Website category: auto
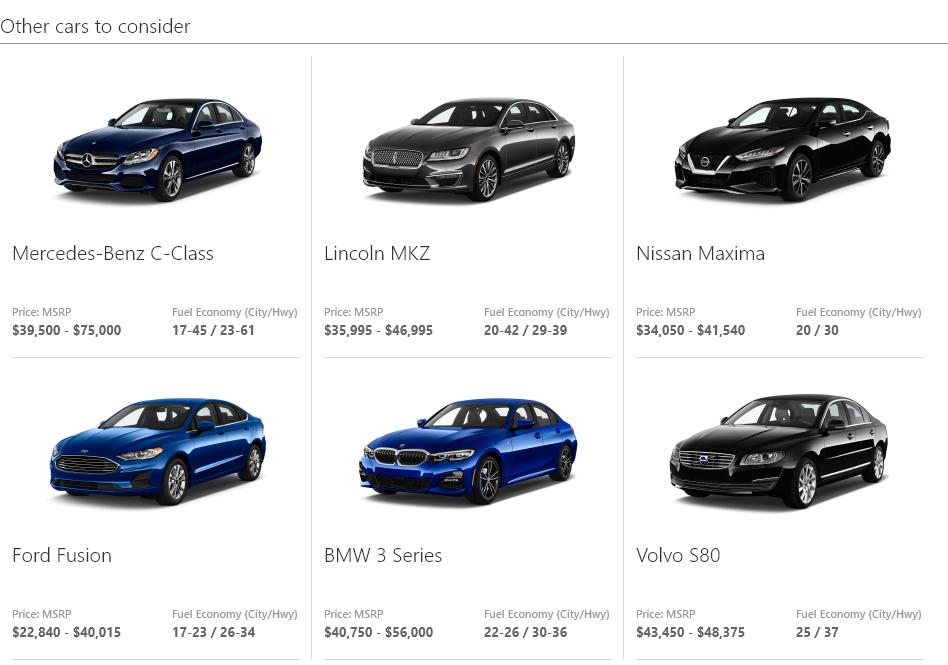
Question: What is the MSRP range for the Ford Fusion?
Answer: $22,840 - $40,015

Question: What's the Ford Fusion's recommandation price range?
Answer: $22,840 - $40,015

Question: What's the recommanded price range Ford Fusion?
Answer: $22,840 - $40,015

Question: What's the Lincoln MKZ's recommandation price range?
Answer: $35,995 - $46,995

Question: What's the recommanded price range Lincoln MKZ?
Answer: $35,995 - $46,995

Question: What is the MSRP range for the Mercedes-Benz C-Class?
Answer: $39,500 - $75,000

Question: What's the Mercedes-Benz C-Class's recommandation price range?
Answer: $39,500 - $75,000

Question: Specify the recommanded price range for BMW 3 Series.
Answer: $40,750 - $56,000

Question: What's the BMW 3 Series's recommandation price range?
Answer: $40,750 - $56,000

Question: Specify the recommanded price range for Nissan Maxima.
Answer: $34,050 - $41,540

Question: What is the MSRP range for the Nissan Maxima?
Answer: $34,050 - $41,540

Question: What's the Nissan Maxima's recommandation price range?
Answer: $34,050 - $41,540

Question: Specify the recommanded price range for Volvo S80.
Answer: $43,450 - $48,375

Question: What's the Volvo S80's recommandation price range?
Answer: $43,450 - $48,375

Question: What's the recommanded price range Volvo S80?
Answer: $43,450 - $48,375

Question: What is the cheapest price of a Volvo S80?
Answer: $43,450

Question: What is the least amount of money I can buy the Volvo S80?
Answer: $43,450

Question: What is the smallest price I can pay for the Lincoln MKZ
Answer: $35,995

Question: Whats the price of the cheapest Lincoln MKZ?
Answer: $35,995

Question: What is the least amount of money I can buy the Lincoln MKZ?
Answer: $35,995

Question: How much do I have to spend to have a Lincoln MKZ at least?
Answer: $35,995

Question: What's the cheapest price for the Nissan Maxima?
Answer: $34,050

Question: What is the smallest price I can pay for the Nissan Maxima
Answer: $34,050

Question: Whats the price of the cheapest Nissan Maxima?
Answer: $34,050

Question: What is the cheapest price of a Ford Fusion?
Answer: $22,840

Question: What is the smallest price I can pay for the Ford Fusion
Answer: $22,840

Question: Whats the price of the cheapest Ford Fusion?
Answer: $22,840

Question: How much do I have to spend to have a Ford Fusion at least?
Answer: $22,840

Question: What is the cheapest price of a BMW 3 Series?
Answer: $40,750

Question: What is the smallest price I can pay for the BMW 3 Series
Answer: $40,750

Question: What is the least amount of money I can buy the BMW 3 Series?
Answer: $40,750

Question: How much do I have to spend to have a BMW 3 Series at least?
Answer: $40,750

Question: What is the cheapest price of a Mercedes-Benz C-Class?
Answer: $39,500

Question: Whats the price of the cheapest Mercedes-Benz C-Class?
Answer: $39,500

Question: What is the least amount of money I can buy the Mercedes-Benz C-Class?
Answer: $39,500

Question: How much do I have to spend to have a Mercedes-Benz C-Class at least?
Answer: $39,500

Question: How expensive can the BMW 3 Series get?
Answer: $56,000

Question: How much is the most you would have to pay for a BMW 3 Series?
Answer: $56,000

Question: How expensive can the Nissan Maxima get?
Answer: $41,540

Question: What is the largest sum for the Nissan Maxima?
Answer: $41,540

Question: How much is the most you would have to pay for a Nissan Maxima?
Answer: $41,540

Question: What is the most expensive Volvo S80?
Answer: $48,375

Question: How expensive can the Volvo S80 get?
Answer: $48,375

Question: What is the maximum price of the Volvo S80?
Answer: $48,375

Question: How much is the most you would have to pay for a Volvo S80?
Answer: $48,375

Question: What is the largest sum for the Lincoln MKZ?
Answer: $46,995

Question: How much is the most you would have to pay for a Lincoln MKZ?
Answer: $46,995

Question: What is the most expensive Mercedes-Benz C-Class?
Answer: $75,000

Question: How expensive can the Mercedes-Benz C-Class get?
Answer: $75,000

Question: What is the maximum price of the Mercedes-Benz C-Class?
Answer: $75,000

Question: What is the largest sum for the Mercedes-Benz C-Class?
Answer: $75,000

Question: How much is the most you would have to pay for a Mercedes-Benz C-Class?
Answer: $75,000

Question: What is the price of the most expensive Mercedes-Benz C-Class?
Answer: $75,000

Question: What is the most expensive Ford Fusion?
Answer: $40,015

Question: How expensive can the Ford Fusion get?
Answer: $40,015

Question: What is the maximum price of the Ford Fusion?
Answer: $40,015

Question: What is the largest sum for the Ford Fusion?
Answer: $40,015

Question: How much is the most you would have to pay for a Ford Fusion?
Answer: $40,015

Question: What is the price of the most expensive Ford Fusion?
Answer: $40,015

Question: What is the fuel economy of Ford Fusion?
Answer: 17-23 / 26-34

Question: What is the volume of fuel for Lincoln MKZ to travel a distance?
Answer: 20-42 / 29-39

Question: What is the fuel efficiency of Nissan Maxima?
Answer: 20 / 30

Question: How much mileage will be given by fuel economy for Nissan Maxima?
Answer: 20 / 30

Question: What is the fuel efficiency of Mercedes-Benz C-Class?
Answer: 17-45 / 23-61